Question: I've set the width of large files in Wordpress' Media settings, but how can I tell Wordpress to apply the setting to all the images I've already inserted in posts? It's limiting them to a previous setting of 500px wide.

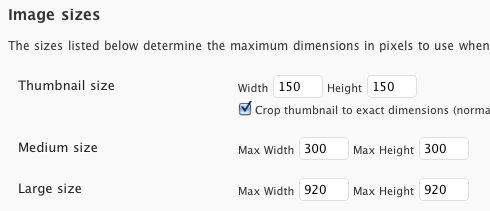
Answer: There is a plugin for resizing all your thumbnails. I think it is called the Rebuild Thumbnails plugin, or something similar